Question: I'm trying to make a PHP script that prints text from file to website on button click.
This is my code:
'''
<?php
mysqli_connect("host", "username", "password", "dbname");
if (isset($_POST['button'])) {
mysqli_query("SELECT name,lastname FROM users ORDER BY RAND()");
$name = null;
$lastname = null;
while ($row = mysqli_fetch_array()) {
$name = $row['name'];
$lastname = $row['lastname'];
}
echo '<p><small>Output:</small></p><pre style="min-width:auto;display:table;">' . $name . '_' . $lastname . '</pre>Format: <b>name_lastname</b> <span style="width:310px;">';
}
?>
<form method="POST">
<button type="submit" class="btn btn-default" name="button">button</button>
<br>
</form>
'''
And this is the error that I get every time when the button is clicked:

Anyone knows how to fix this?
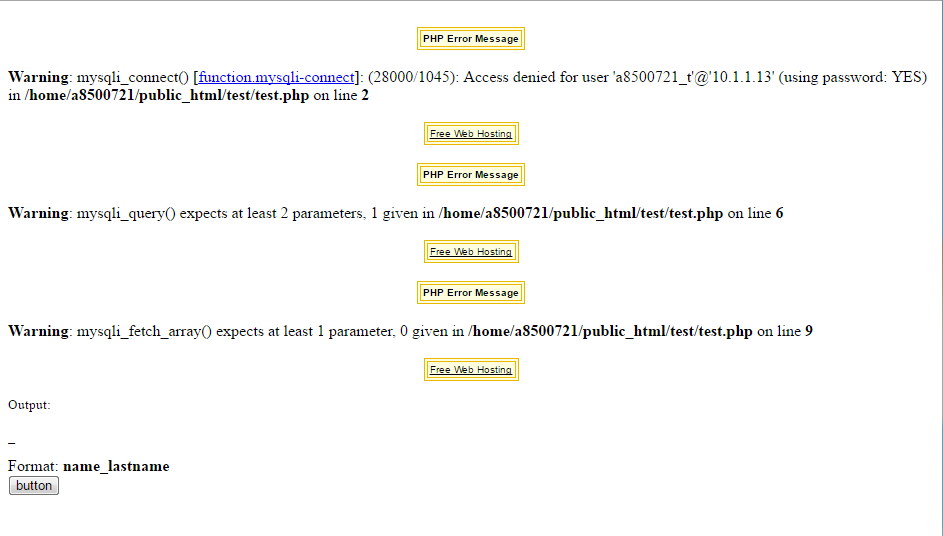
Answer: You need to introduce database connection variable which most mysqli_* functions required, '$con' in your modified script:
'''
<?php
$con = mysqli_connect("host", "username", "password", "dbname") or die(mysqli_error($con));
if (isset($_POST['button'])) {
$result = mysqli_query($con, "SELECT name,lastname FROM users ORDER BY RAND()");
$name = null;
$lastname = null;
while ($row = mysqli_fetch_array($result)) {
$name = $row['name'];
$lastname = $row['lastname'];
}
echo '<p><small>Output:</small></p><pre style="min-width:auto;display:table;">' . $name . '_' . $lastname . '</pre>Format: <b>name_lastname</b> <span style="width:310px;">';
}
?>
<form method="POST">
<button type="submit" class="btn btn-default" name="button">button</button>
<br>
</form>
'''
In addition you need to pass result set identifier returned by mysqli_query(), '$result' in that case. Everything can be found at <URL>.